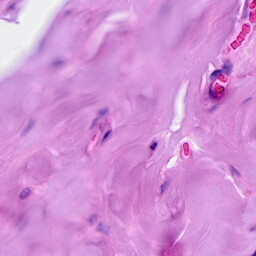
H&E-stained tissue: Breast